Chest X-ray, PA view. Patient: 59 years old, sex M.
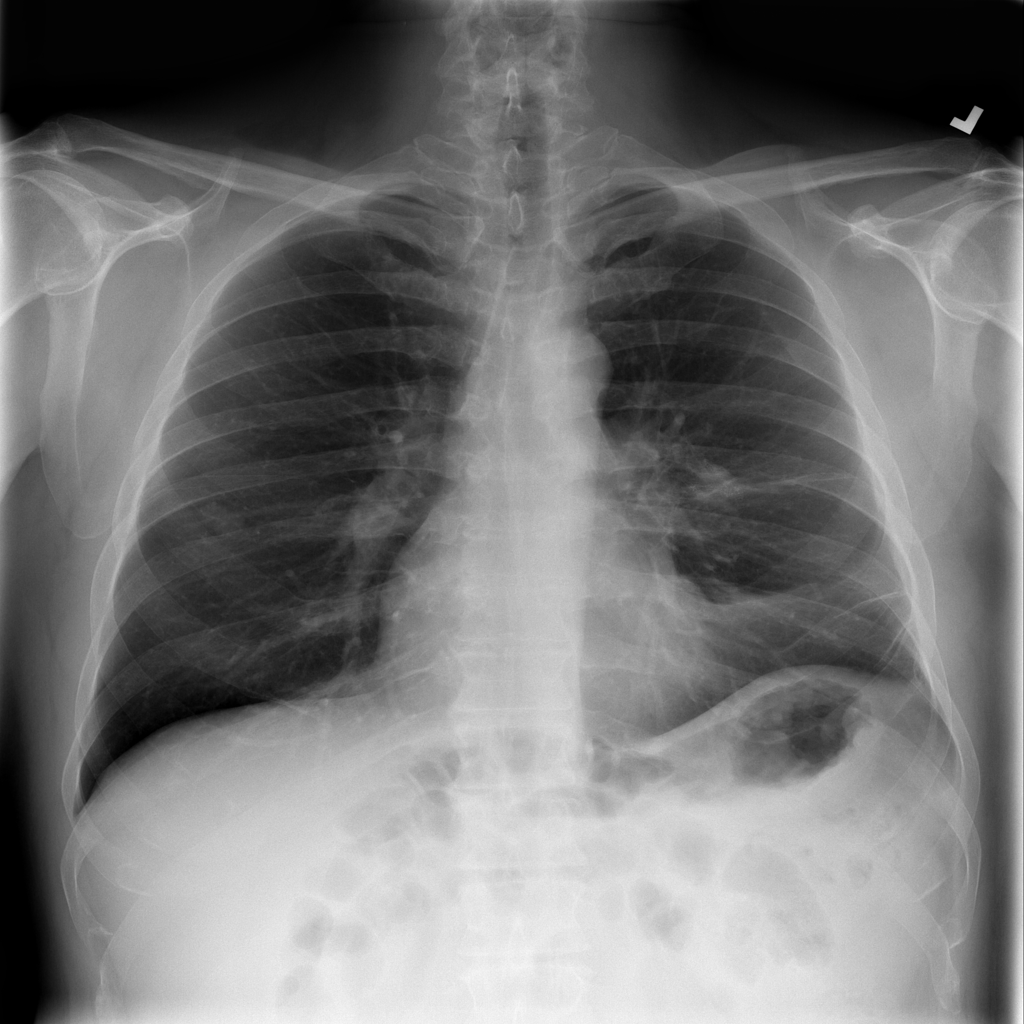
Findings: Infiltration